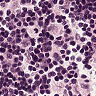
Metastatic tissue present: no